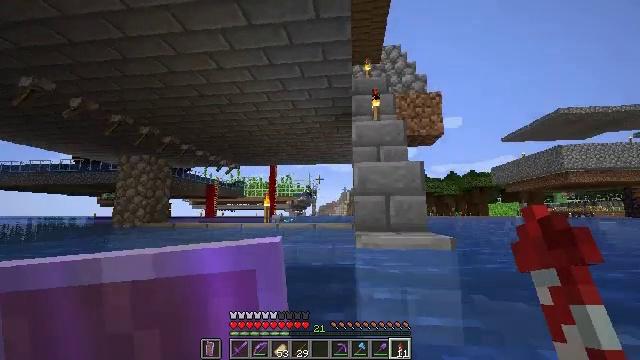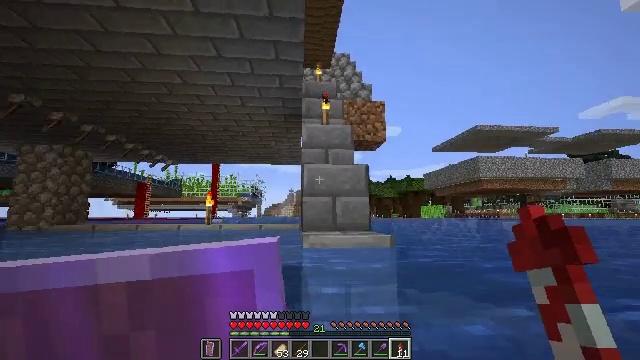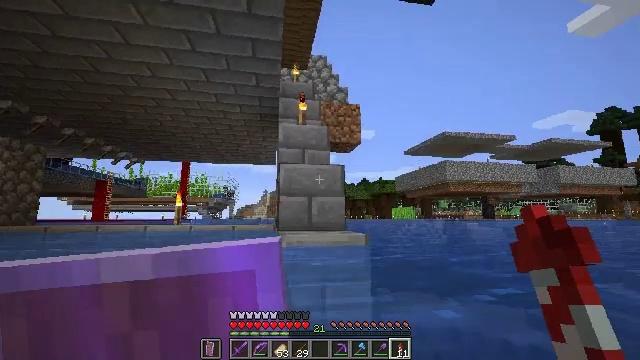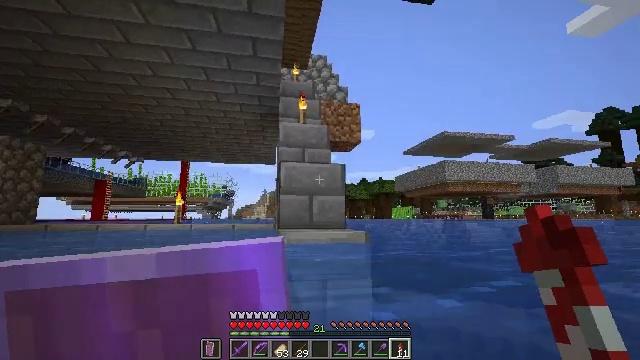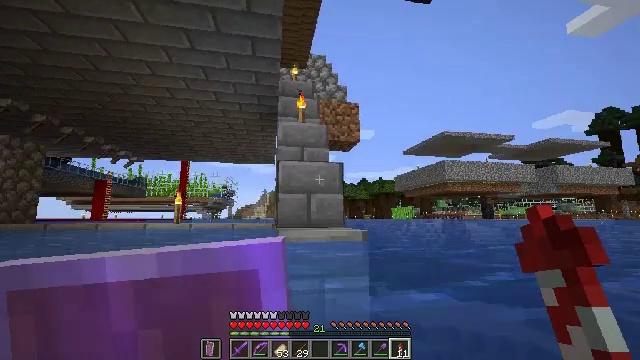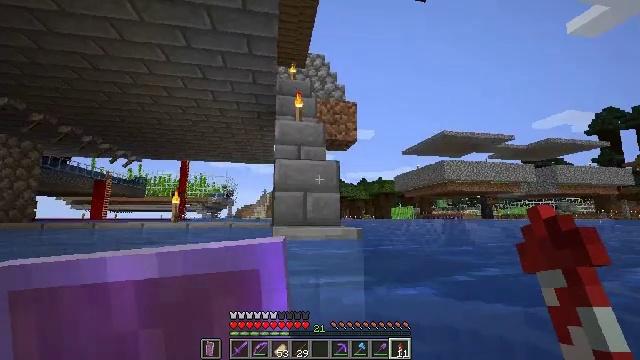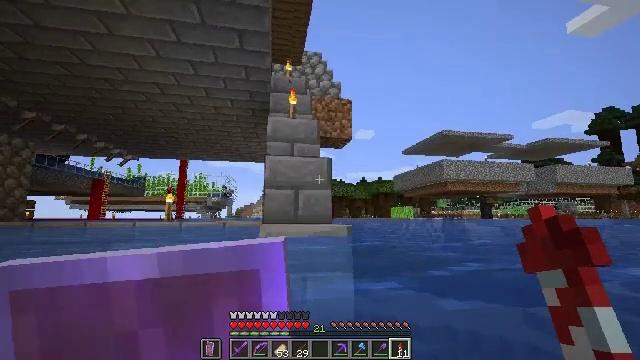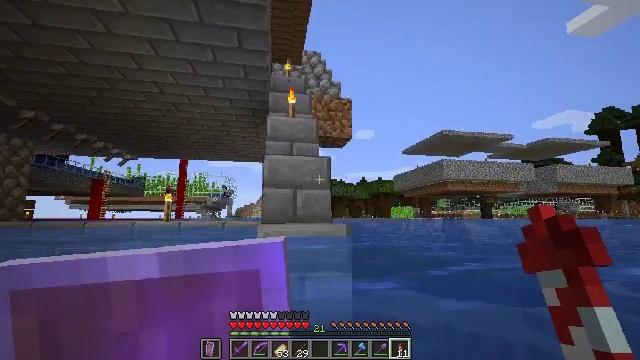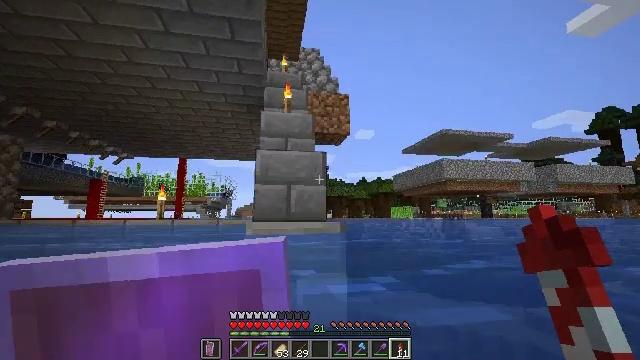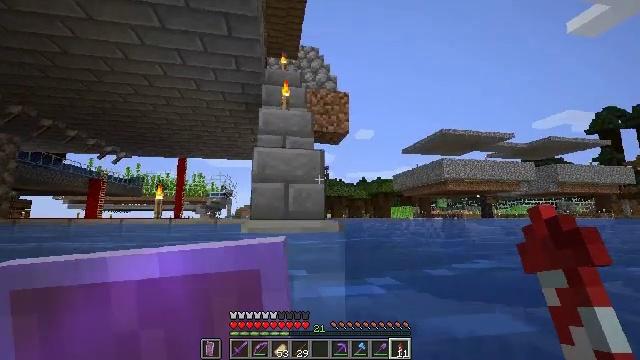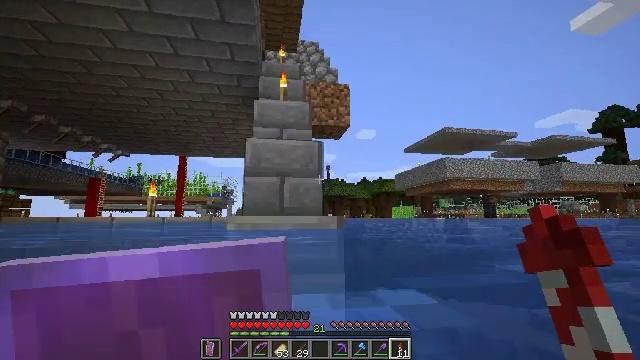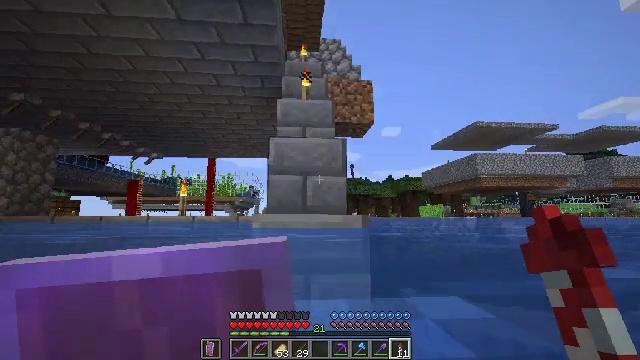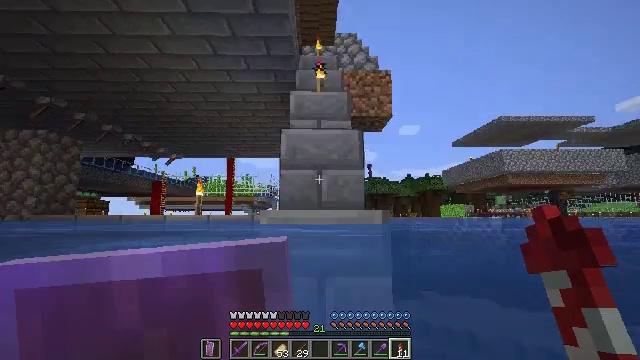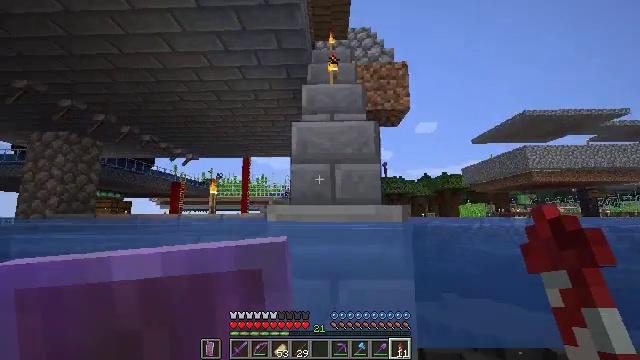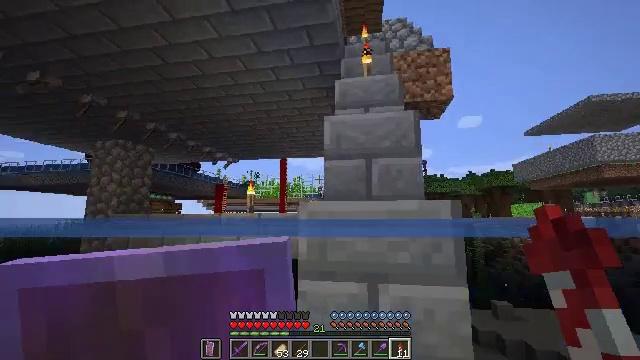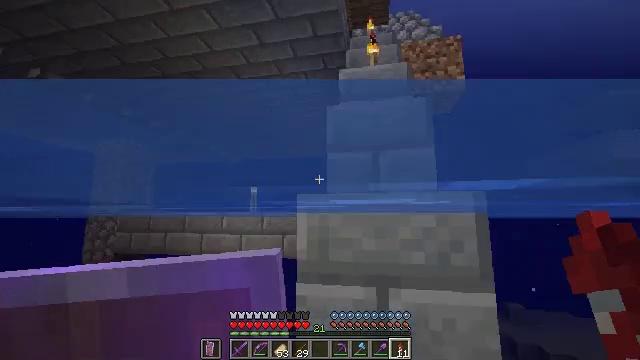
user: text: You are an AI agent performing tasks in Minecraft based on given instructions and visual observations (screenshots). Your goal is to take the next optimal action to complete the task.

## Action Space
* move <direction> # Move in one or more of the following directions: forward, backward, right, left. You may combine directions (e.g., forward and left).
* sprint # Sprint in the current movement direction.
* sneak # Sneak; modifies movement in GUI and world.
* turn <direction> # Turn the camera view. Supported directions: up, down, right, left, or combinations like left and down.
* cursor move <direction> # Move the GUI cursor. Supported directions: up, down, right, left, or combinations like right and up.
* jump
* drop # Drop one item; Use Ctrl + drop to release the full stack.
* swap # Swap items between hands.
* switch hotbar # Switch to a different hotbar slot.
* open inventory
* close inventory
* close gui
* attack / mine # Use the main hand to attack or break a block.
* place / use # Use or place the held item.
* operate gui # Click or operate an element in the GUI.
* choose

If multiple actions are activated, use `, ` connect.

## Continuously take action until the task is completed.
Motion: motion action
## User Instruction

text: Drop wheat seeds.
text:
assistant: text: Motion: turn right
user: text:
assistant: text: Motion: turn right
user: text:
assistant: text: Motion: no_op
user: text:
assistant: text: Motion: move right
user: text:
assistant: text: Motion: move forward and move right
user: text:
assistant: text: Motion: move forward and move right
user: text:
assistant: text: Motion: move forward
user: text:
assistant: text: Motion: move forward
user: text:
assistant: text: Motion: move forward
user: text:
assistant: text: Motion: move forward
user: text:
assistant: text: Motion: move forward, turn left
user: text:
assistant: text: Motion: move forward, turn left
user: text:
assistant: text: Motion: move forward, turn left
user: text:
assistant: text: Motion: move forward, turn left
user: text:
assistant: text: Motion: move forward, turn left
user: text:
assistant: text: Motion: move forward
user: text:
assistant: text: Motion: move forward, turn right, jump
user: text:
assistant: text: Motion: move forward, turn right, jump
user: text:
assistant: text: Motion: move forward, turn right, jump
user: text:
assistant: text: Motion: move forward, turn right, jump
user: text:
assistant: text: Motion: move forward, turn right, jump
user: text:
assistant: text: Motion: move forward, jump
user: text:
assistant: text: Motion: move forward, jump
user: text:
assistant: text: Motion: move forward, jump
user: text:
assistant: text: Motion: move forward, jump
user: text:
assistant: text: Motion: move forward, jump
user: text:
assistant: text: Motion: move forward, jump
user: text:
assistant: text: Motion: move forward, turn left, jump
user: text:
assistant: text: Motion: move forward, turn left
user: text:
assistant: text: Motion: move forward